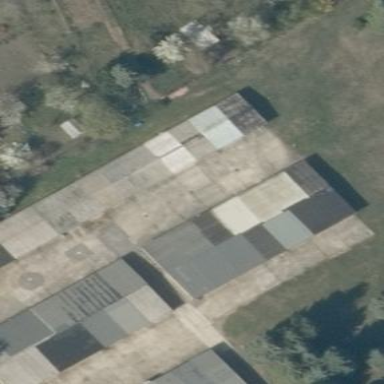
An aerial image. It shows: Building used for garages.